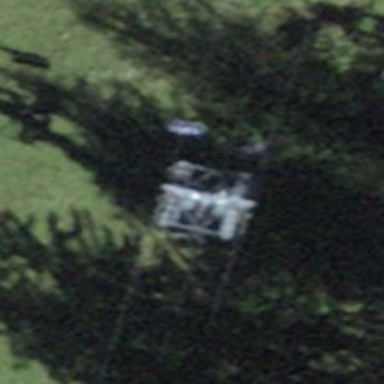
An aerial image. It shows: Pylon for aerialway.